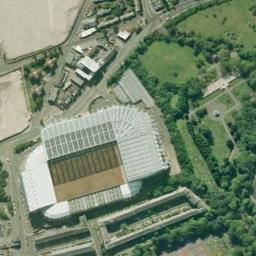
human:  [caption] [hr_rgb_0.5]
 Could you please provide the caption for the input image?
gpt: Square stadium next to lawn and parking lot .

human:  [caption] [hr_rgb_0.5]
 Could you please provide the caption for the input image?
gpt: Many buildings are next to the stadium .

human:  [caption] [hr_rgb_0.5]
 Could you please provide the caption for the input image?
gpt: The stadium has a blue roof on two sides .

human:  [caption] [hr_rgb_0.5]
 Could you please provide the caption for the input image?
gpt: The stadium is on the grass next to some buildings and trees .

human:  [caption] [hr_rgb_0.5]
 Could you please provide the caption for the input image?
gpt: There are some green trees and buildings near the stadium .